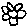
Label: flower